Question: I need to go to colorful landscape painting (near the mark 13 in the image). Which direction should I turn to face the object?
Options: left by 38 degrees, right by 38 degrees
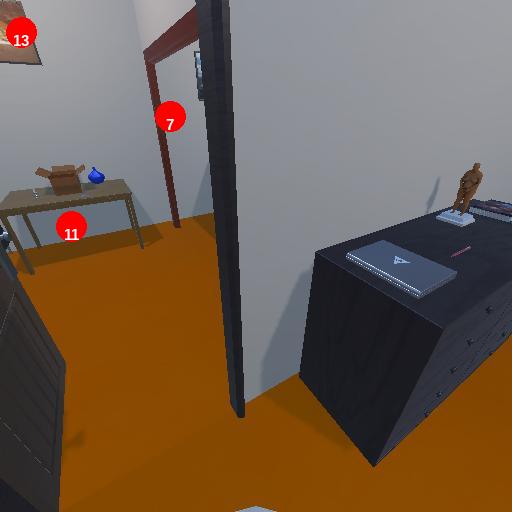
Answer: left by 38 degrees